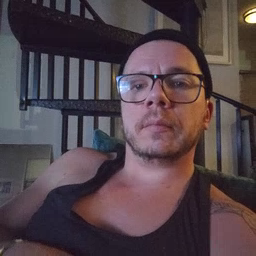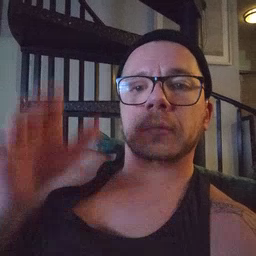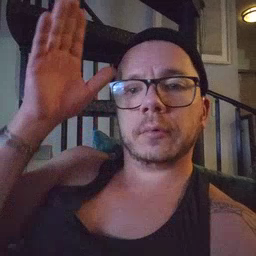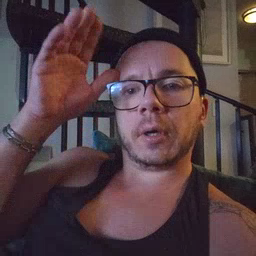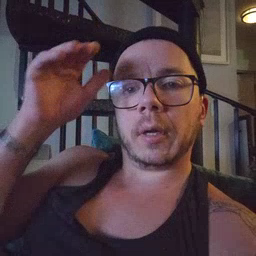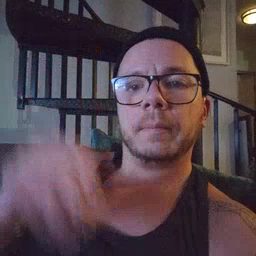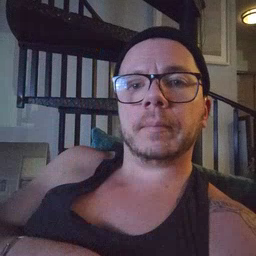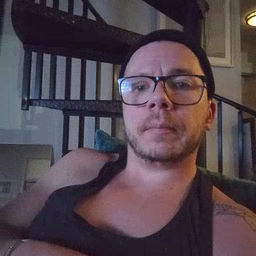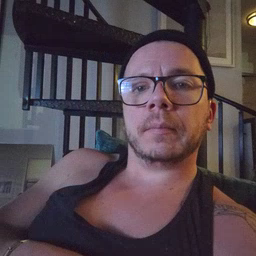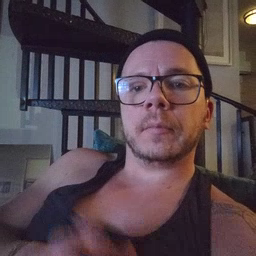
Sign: donkey